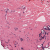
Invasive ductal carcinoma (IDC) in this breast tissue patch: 0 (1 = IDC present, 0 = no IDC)